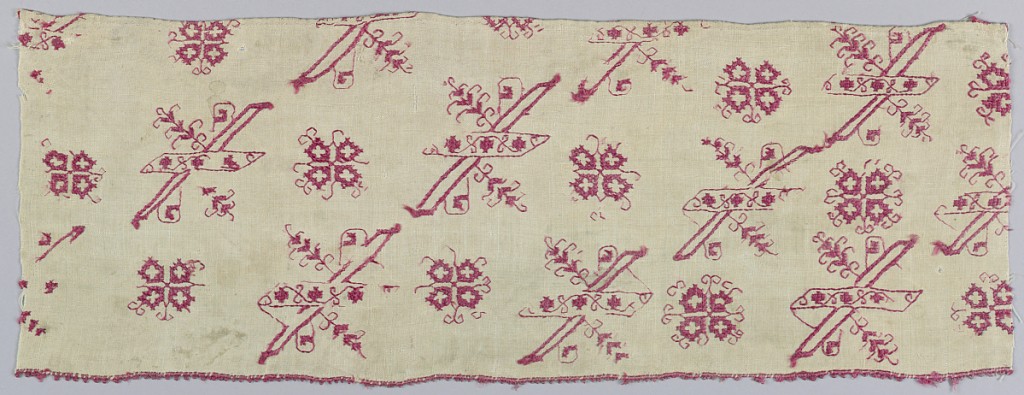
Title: Band
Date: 16th–17th century
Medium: silk on linen Technique: embroidered
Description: Small piece of linen, embroidered in red silk, showing floral and geometric shapes.